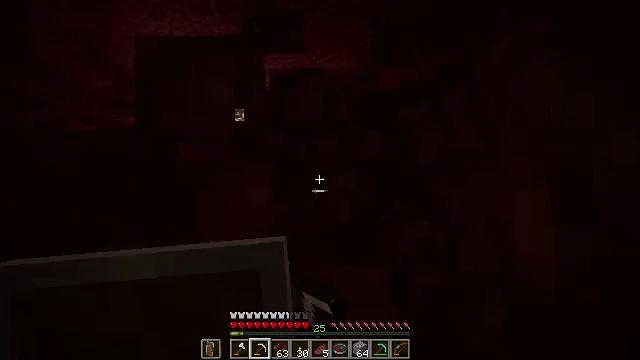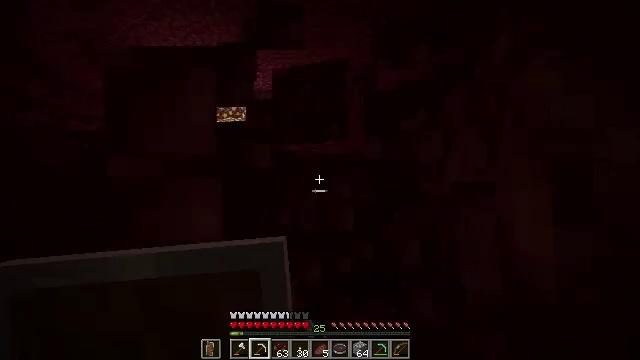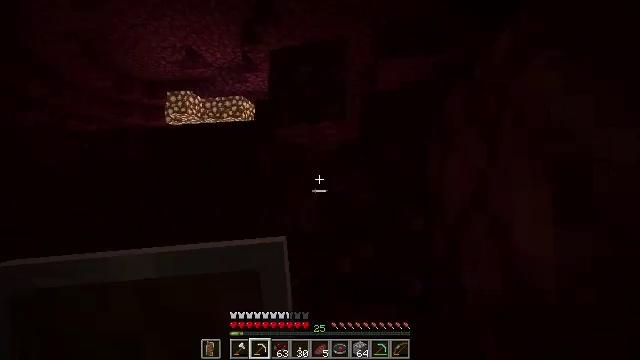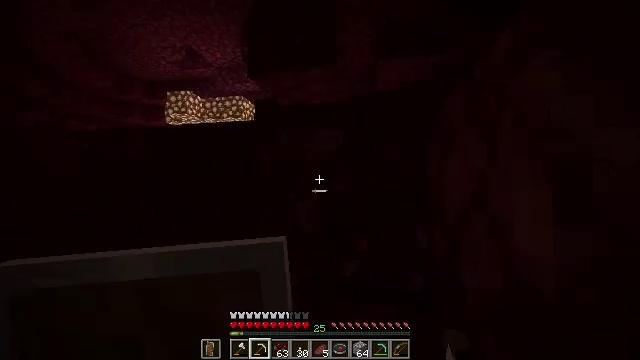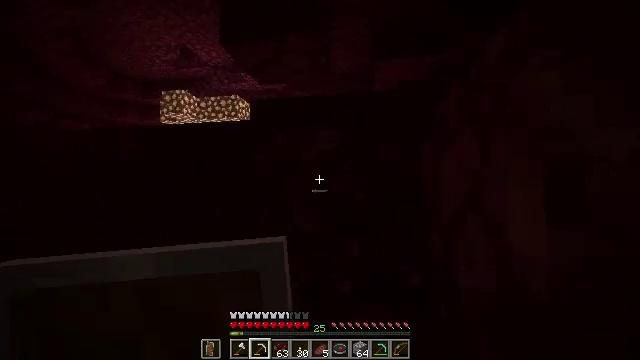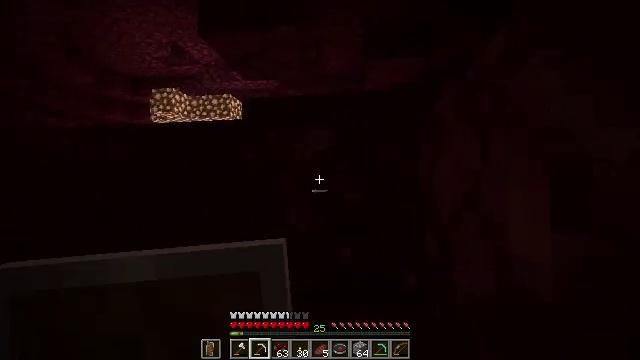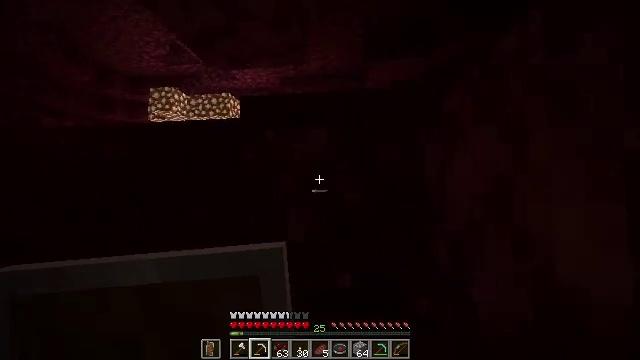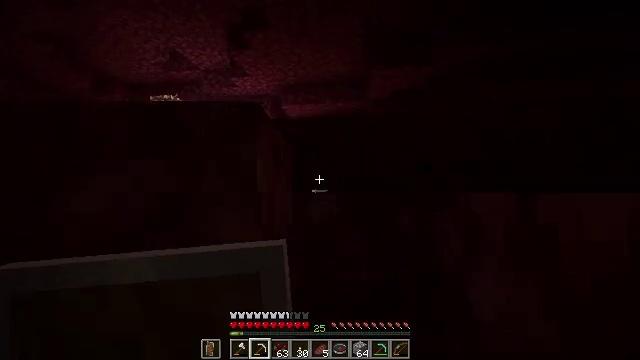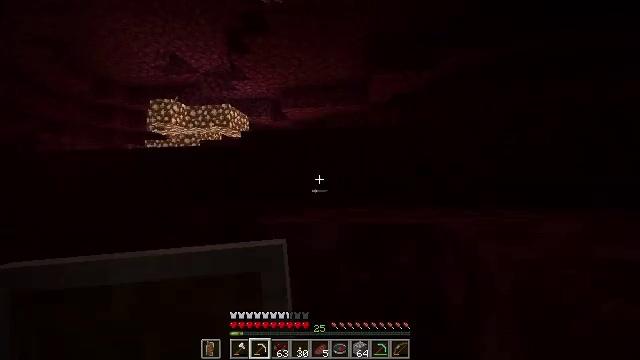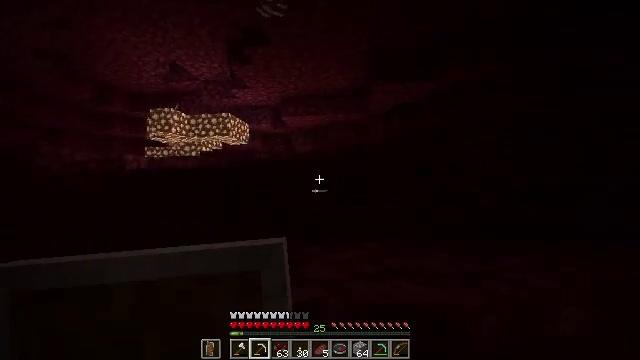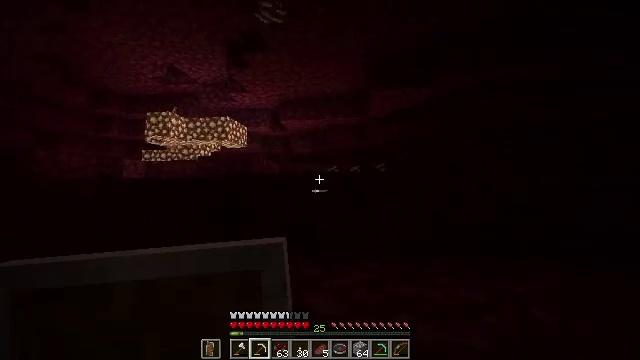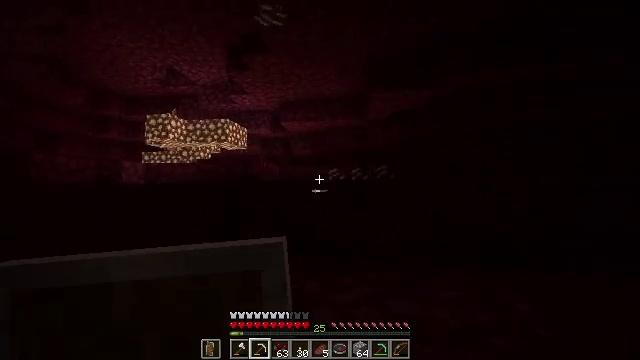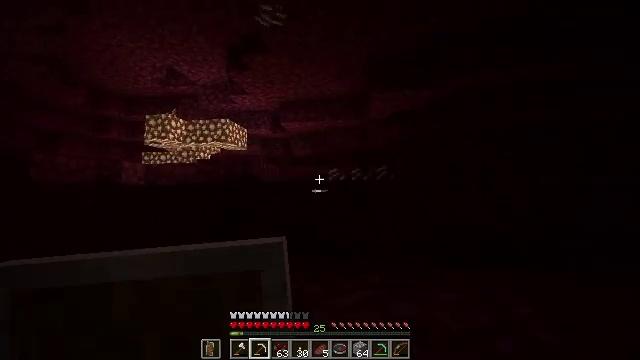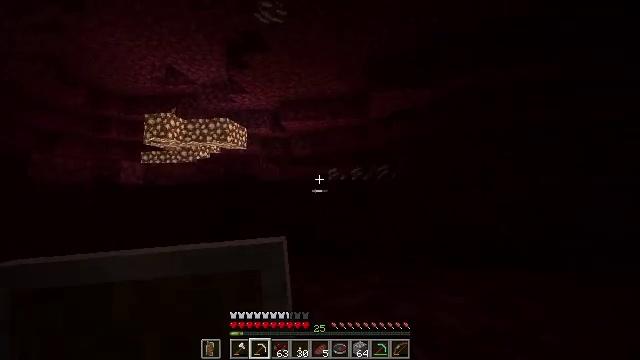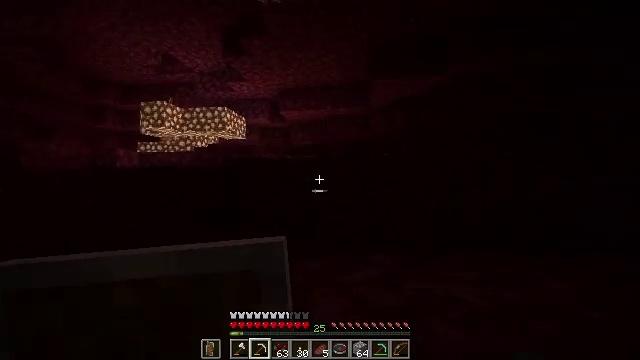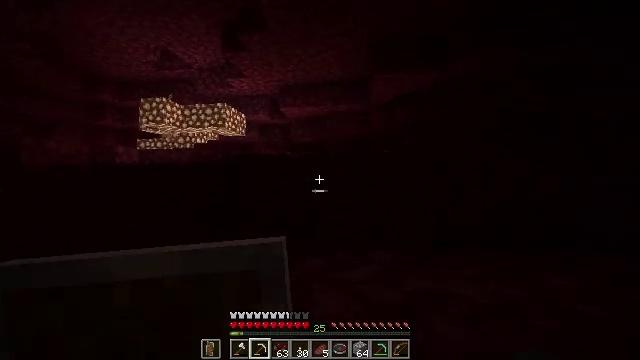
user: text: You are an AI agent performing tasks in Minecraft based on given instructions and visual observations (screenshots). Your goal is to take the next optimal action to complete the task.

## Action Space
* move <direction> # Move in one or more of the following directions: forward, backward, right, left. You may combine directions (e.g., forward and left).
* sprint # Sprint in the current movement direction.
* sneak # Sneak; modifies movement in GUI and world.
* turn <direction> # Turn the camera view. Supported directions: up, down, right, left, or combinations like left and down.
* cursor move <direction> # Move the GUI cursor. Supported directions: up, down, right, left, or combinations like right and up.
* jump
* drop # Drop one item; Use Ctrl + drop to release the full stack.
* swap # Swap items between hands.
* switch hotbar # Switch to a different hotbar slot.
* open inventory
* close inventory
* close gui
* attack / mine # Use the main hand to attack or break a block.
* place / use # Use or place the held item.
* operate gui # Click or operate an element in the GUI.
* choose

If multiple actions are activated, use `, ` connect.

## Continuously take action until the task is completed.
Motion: motion action
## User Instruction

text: Mine the glowstone in the Nether.
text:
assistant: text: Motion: attack / mine
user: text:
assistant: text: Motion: attack / mine
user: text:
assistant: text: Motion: attack / mine
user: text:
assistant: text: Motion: no_op
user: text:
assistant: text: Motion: move forward, turn right
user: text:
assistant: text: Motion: move forward
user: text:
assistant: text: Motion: move forward, jump
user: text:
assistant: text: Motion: move forward, jump
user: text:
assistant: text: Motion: move forward, jump
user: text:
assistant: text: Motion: move forward, jump
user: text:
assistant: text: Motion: move forward
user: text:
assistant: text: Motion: move forward
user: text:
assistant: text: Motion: move forward
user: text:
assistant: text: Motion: move forward, turn down
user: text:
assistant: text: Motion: move forward
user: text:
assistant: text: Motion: move forward and move right, turn down
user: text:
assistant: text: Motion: move forward and move right, turn down
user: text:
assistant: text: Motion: move forward and move right
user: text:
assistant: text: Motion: move forward
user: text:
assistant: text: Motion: move forward, jump
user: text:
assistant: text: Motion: move forward, jump
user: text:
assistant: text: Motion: move forward, jump
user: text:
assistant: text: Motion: move forward, jump
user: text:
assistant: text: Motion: move forward
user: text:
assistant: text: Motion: move forward
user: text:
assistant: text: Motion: move forward
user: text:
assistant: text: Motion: move forward
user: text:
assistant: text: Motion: move forward
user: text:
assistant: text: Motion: move forward
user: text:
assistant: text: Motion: move forward